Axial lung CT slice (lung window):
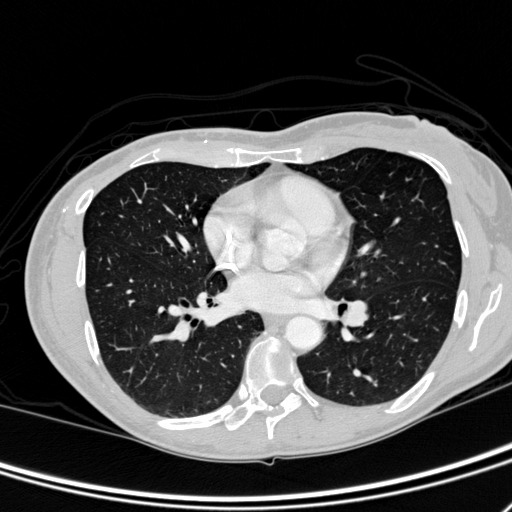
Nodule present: no